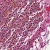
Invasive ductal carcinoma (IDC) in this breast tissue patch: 0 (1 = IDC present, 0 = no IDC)